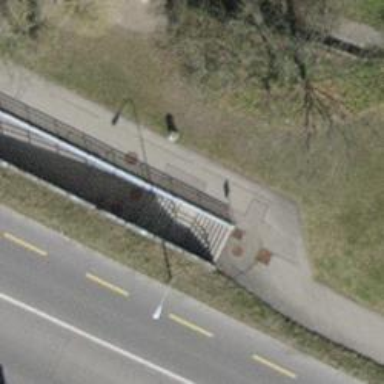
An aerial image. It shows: Wall barrier.